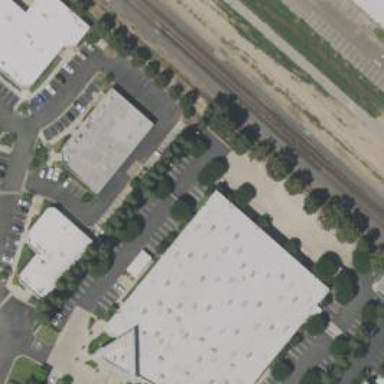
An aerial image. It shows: Commercial building.